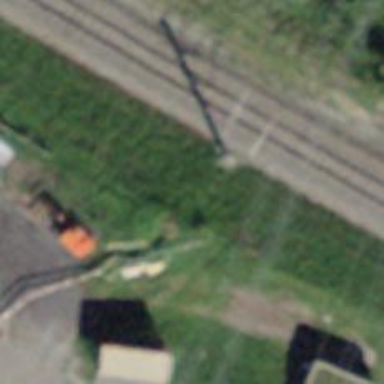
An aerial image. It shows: Power pole.